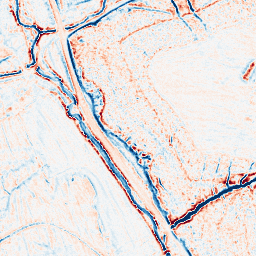
Category: edge_preserving
Decomposition family: bilateral
Decomposition parameters: d: 9
sigma_color: 150
sigma_space: 150
Upsampling method: lanczos
Upsampling parameters: scale: 2
Upsampling scale: 2